Question: I get an error as below:
'''
'Object graph for type 'System.Collections.Generic.HashSet'1[[ERP_Lite_Data.
MenuItem, ERP_Lite_Data, Version=1.0.0.0, Culture=neutral, PublicKeyToken=null]]'
contains cycles and cannot be serialized if reference tracking is disabled.
'''
I have a table called MenuItems in my database. The fields and relationships in MenuItems is displayed in the image below:

The Class for this table generated by entity framework is as follows:
'''
public partial class MenuItem
{
public MenuItem()
{
this.MenuItems1 = new HashSet<MenuItem>();
}
public int MenuItemID { get; set; }
public string Title { get; set; }
public Nullable<int> ParentID { get; set; }
public virtual ICollection<MenuItem> MenuItems1 { get; set; }
public virtual MenuItem MenuItem1 { get; set; }
}
'''
I searched for the above error on internet and everywhere I get the same solution of applying DataMember attribute to the members of the class.So I have done that. Here is the modified MenuItem.cs.
'''
[DataContract]
public partial class MenuItem
{
public MenuItem()
{
this.MenuItems1 = new HashSet<MenuItem>();
}
[DataMember, Key]
public int MenuItemID { get; set; }
[DataMember]
public string Title { get; set; }
[DataMember]
public Nullable<int> ParentID { get; set; }
[DataMember]
public virtual ICollection<MenuItem> MenuItems1 { get; set; }
[DataMember]
public virtual MenuItem MenuItem1 { get; set; }
}
'''
But still I get the same error. Can anybody suggest me some workaround?
If I use the below method to return all the menuitems it works fine:
'''
public IEnumerable<MenuItem> GetAllMenuItems()
{
using (Entities db = new Entities())
{
return (from m in db.MenuItems
select m).ToList();
}
}
'''
The moment I change it to something like :
'''
public IEnumerable<MenuItem> GetAllMenuItems()
{
using (Entities db = new Entities())
{
return (from m in db.MenuItems
select new MenuItem
{
MenuItemID = m.MenuItemID,
Title = m.Title,
ParentID = m.ParentID
}).ToList();
}
}
'''
I get another error:
'''
The entity or complex type 'Models.MenuItem' cannot be constructed in a LINQ to Entities query.
'''
you may ask me to write code like below:
'''
return (from m in db.MenuItems
select new
{
MenuItemID = m.MenuItemID,
Title = m.Title,
ParentID = m.ParentID
}).ToList();
'''
Then what should be the return type of my method?
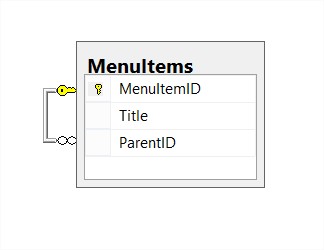
Answer: Most famous question out there when it comes to serializing. Use <URL> into some type that does not have such references and avoid the exception.
In other words, pick up just the properties that you need from the EF model, do not add fields which are nested complex types that also have properties that point back to the same object and thus create circular references.